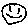
Label: smiley face